Question: I am a newbie in Signal Processing. In here, I want to ask how to get FFT coeffients from FFT from in python. This is the example of my code:
'''
from scipy.fftpack import fft
# Number of samplepoints
N = 600
# sample spacing
T = 1.0 / 800.0
x = np.linspace(0.0, N*T, N)
y = np.sin(50.0 * 2.0*np.pi*x) + 0.5*np.sin(80.0 * 2.0*np.pi*x)
yf = fft(y)
xf = np.linspace(0.0, 1.0/(2.0*T), N/2)
import matplotlib.pyplot as plt
plt.plot(xf, 2.0/N * np.abs(yf[0:N/2]))
plt.grid()
plt.show()
'''

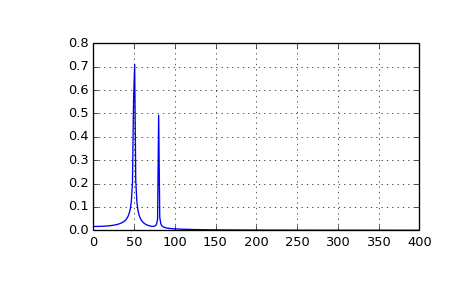
Answer: Hmm I don't really know about signal processing either but maybe this works:
'''
from scipy.signal import argrelmax
f = xf[scipy.signal.argrelmax(yf[0:N/2])]
Af = np.abs(yf[argrelmax(yf[0:N/2])])
'''